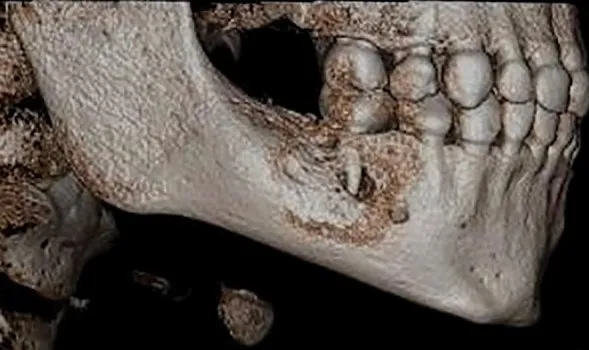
Computed tomography scan of right lower area. Note: Extensive bone resorption of the buccal cortical plate of tooth 85 with the MB root being in contact with the oral soft tissues.
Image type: radiology (ct)